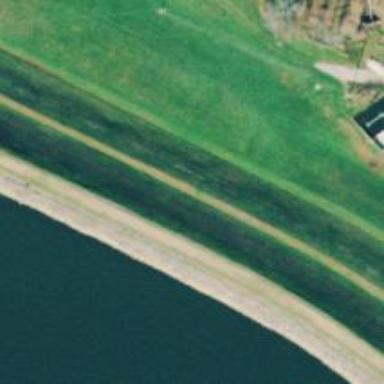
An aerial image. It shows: Dam along waterway.